RGB frame:
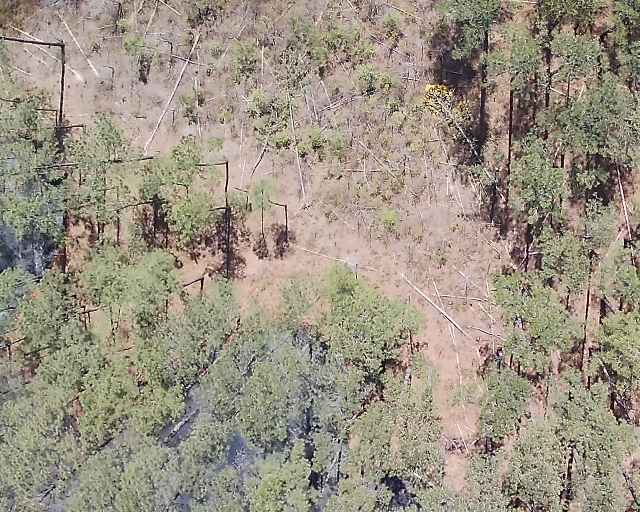
Thermal frame:
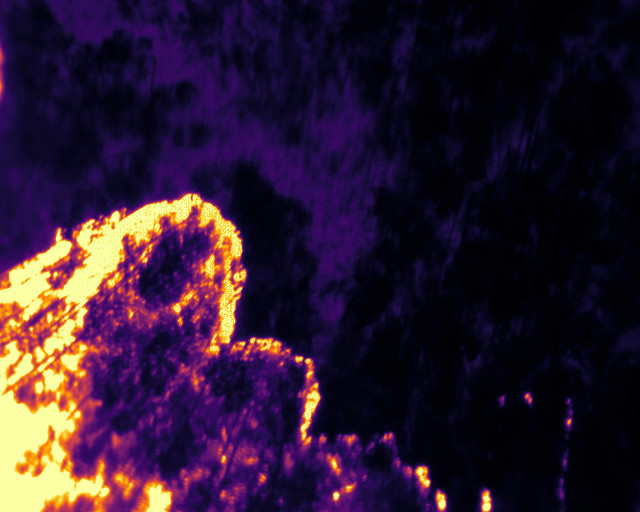
Captured: 2026-02-27 02:36:21
Pixels at or above 80 °C: 48017 (fraction of frame: 0.1465)